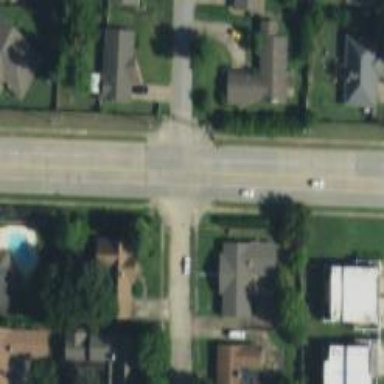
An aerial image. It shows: Road with stop sign.